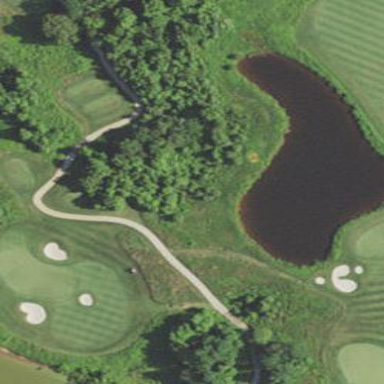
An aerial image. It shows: Water hazard in golf course. The hazard is natural water feature.